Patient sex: F
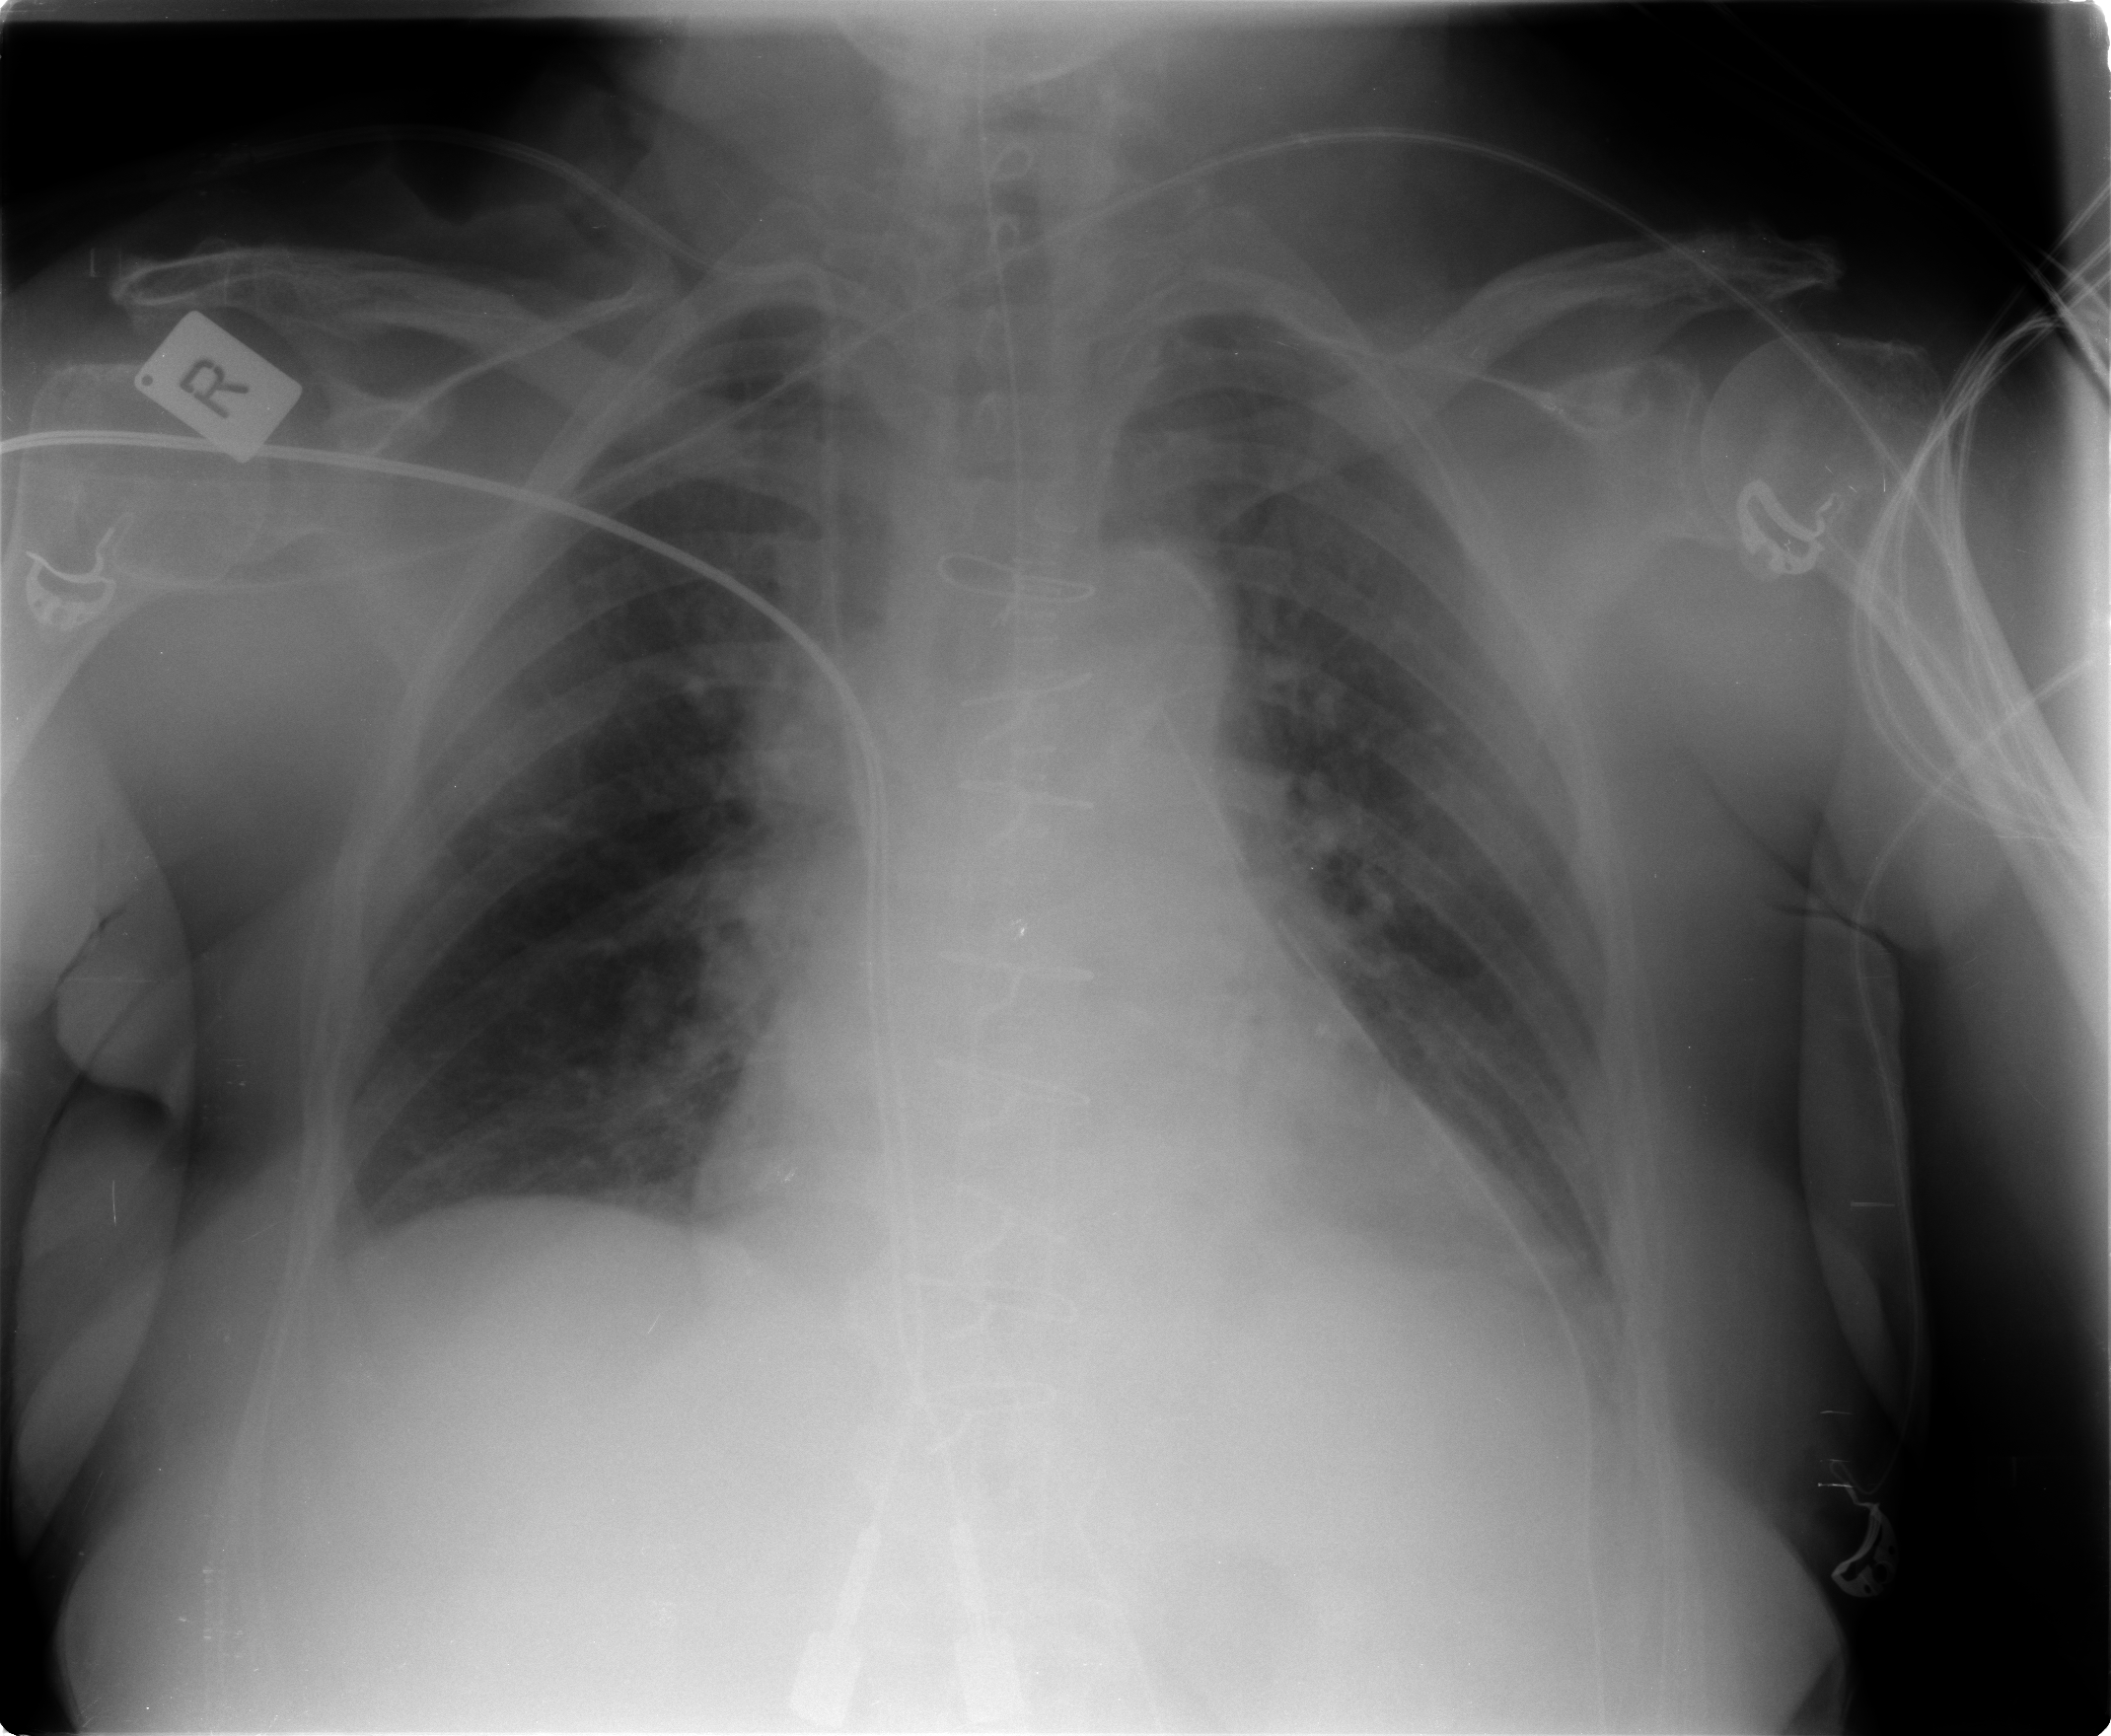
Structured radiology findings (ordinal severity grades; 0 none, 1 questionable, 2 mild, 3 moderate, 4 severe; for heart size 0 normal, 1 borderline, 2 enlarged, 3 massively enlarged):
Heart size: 1
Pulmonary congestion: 2
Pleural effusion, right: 2
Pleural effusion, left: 2
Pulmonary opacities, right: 1
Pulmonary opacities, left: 1
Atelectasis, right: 2
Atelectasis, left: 2